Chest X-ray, PA view. Patient: 38 years old, sex M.
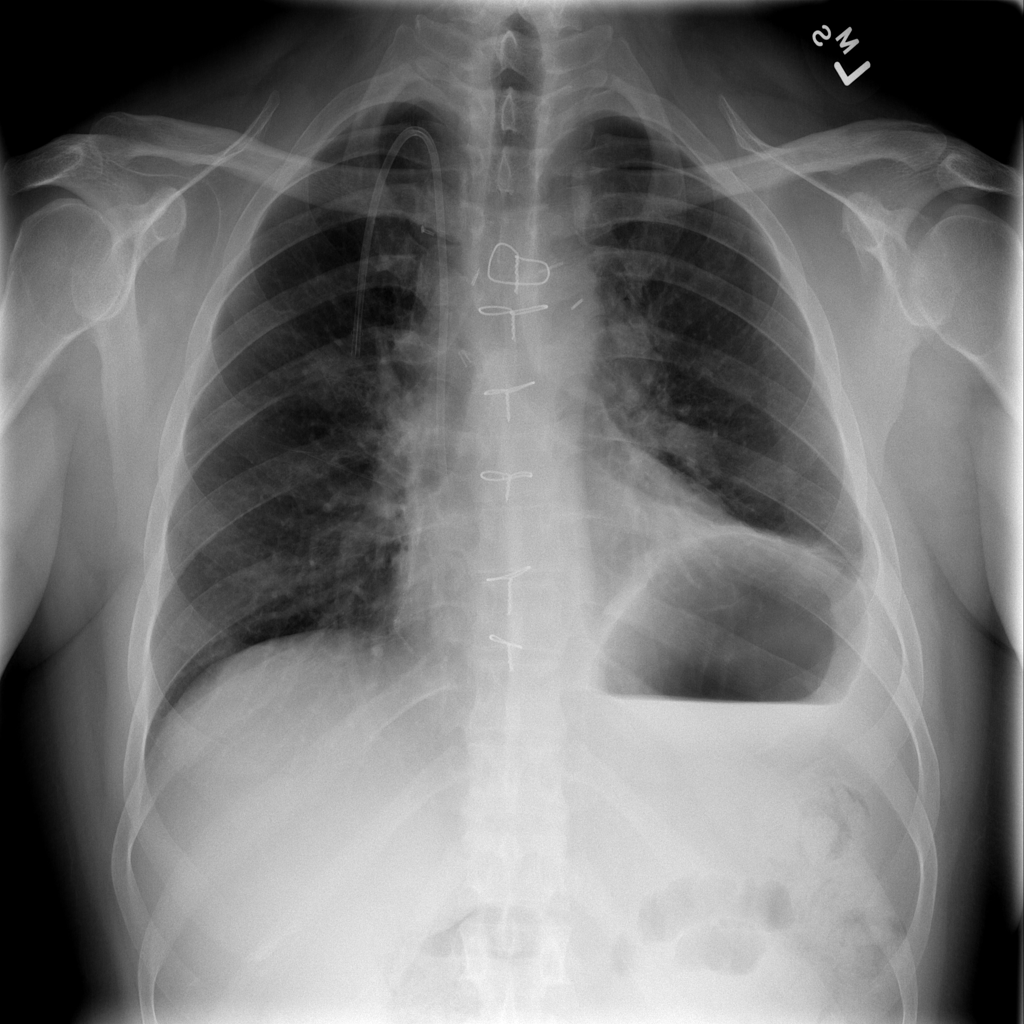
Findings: Atelectasis